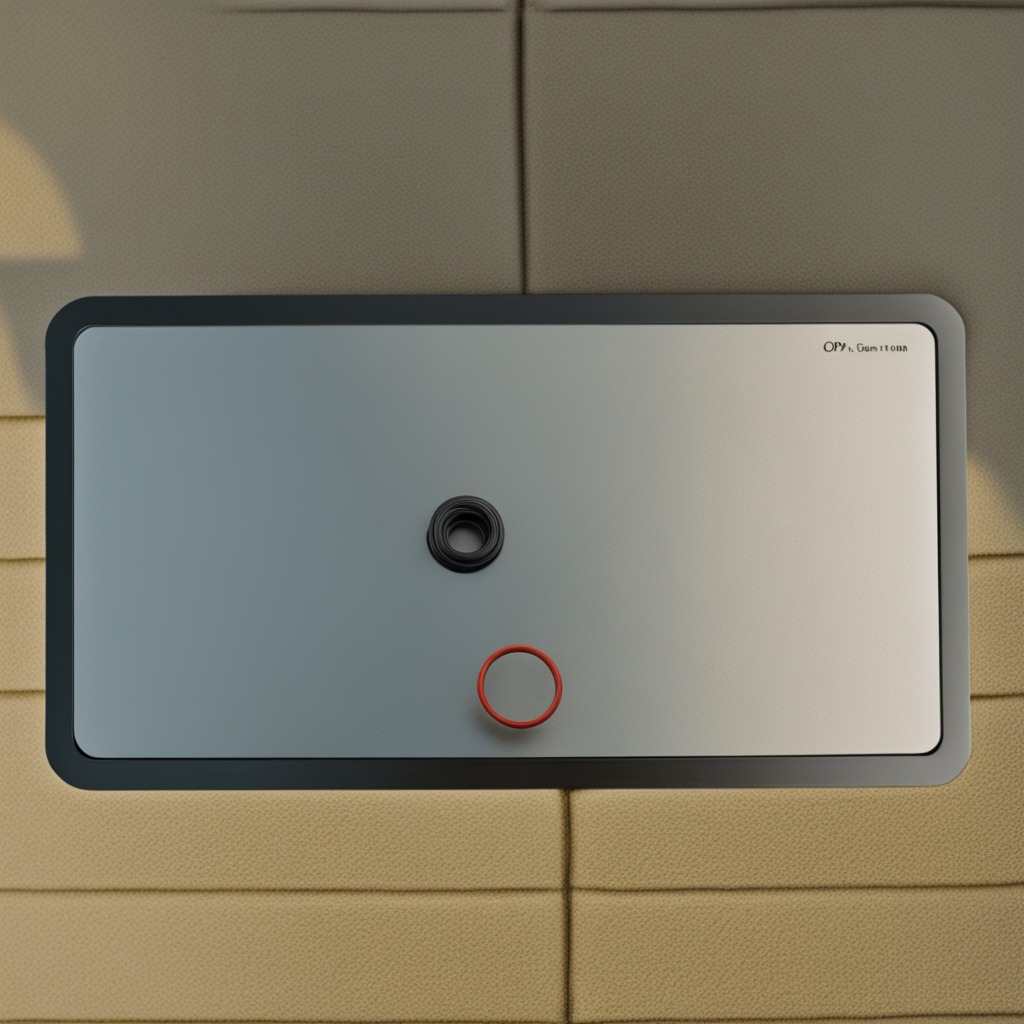
A rubber O-ring lying on a clean utility table in a temporary outdoor tool station afternoon light present textured surface